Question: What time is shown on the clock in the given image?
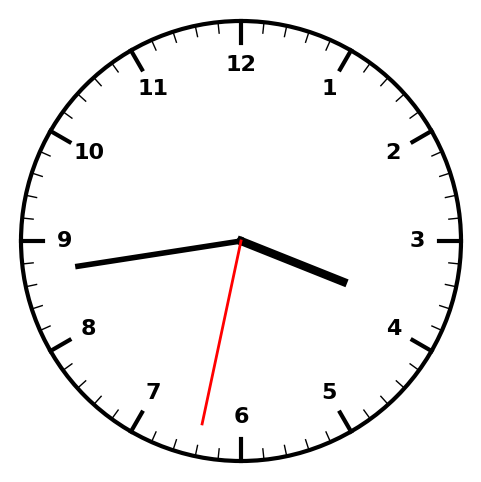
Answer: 03:43:32